Field crop: maize
Growth stage: 2
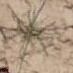
Species: salsola